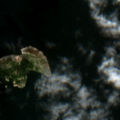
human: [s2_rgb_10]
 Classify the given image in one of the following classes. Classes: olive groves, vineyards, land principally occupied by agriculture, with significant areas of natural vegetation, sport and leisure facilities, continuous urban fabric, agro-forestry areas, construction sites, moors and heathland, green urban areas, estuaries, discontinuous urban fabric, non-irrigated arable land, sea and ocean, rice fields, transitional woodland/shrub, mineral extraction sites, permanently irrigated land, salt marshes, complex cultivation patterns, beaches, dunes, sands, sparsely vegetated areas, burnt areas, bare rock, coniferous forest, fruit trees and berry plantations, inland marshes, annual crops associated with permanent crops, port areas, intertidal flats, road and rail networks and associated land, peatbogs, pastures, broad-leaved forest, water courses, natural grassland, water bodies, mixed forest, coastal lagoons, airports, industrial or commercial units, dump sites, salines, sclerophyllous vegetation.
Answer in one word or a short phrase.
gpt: bare rock, sea and ocean